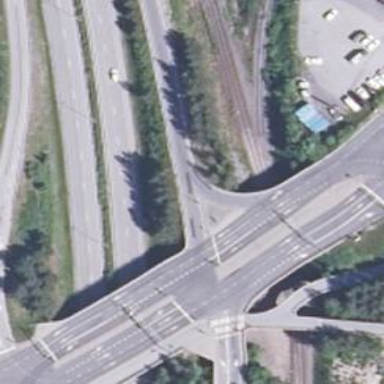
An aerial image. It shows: Trunk link highway.